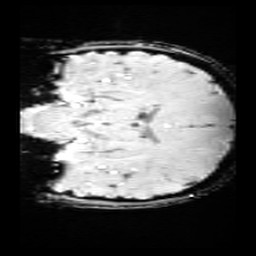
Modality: SWI
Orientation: coronal
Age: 12
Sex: female
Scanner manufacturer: siemens
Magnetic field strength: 3 T
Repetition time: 0.027 s
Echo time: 0.02 s